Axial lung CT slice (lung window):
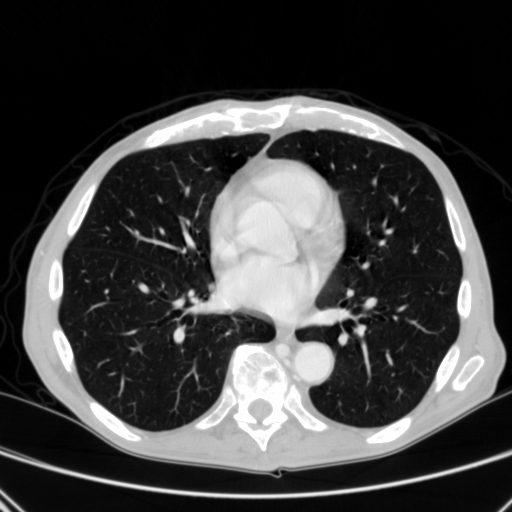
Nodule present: no